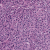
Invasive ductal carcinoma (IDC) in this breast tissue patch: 1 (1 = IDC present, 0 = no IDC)